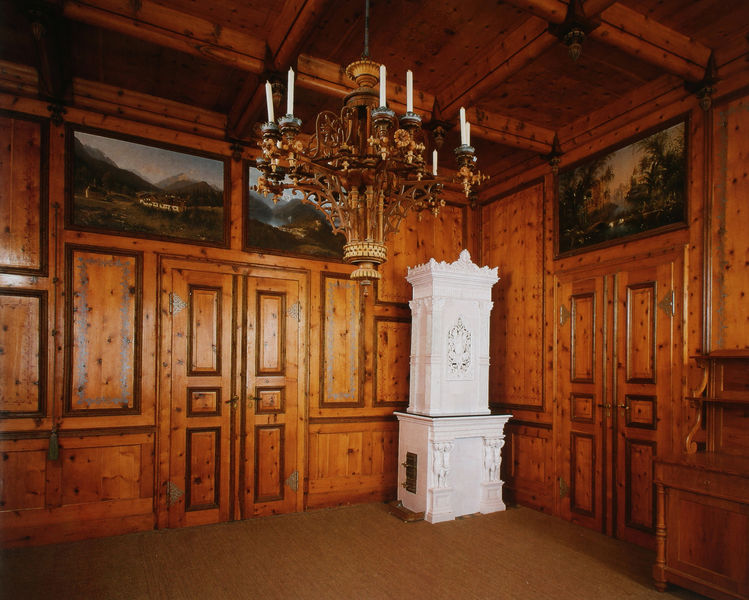
Titel: Wohnzimmer
Künstler: Joseph Röhrer
Standort: Schachen
Institution: Königshaus
Schlagwörter: baum, dunkel, gemälde, himmel, wasser, weiß, wolken, bäume, landschaft, menschen, braun, holz, licht, männer, raum, tür, zimmer, haus, rot, schloss, ornament, teppich, alt, wand, rahmen, bild, innenraum, erde, feld, weite, hütte, kirche, boden, gold, decke, kamin, ofen, wellen, bilder, kommode, schrank, ecke, türen, zwei, fußboden, berge, zug, alm, türe, saal, kerze, glänzend, kerzen, kronleuchter, leuchter, balken, kordel, quaste, edel, wiss, foto, fotografie, wände, klingel, hängen, holzdecke, kerzenleuchter, unsichtbar, holzvertäfelung, kassetten, kassettendecke, sekretär, vertäfelung, kachelofen, bäuerlich, wanddekoration, getäfelt, rustikal, holztäfelung, landschaften, täfelung, ausschmückung, täfer, kein bild zu sehen.... :-(, lärchenholz, zirbenholz, empfangsaal, arvenholz